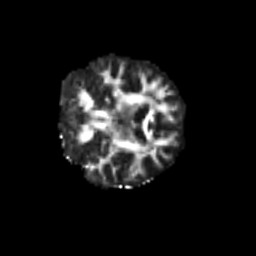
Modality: FA
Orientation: coronal
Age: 74
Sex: female
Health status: ill
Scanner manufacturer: siemens
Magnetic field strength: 3 T
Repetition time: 8.7 s
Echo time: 0.11 s